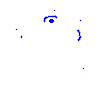
Particle: pion